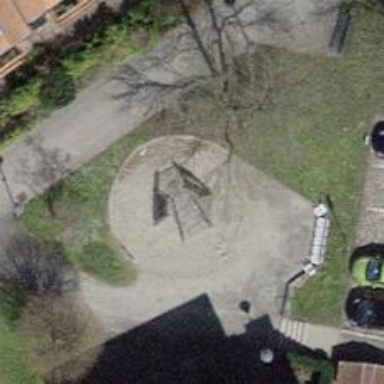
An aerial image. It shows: Climbing wall in the playground.